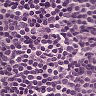
Metastatic tissue present: no